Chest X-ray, AP view. Patient: 20 years old, sex M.
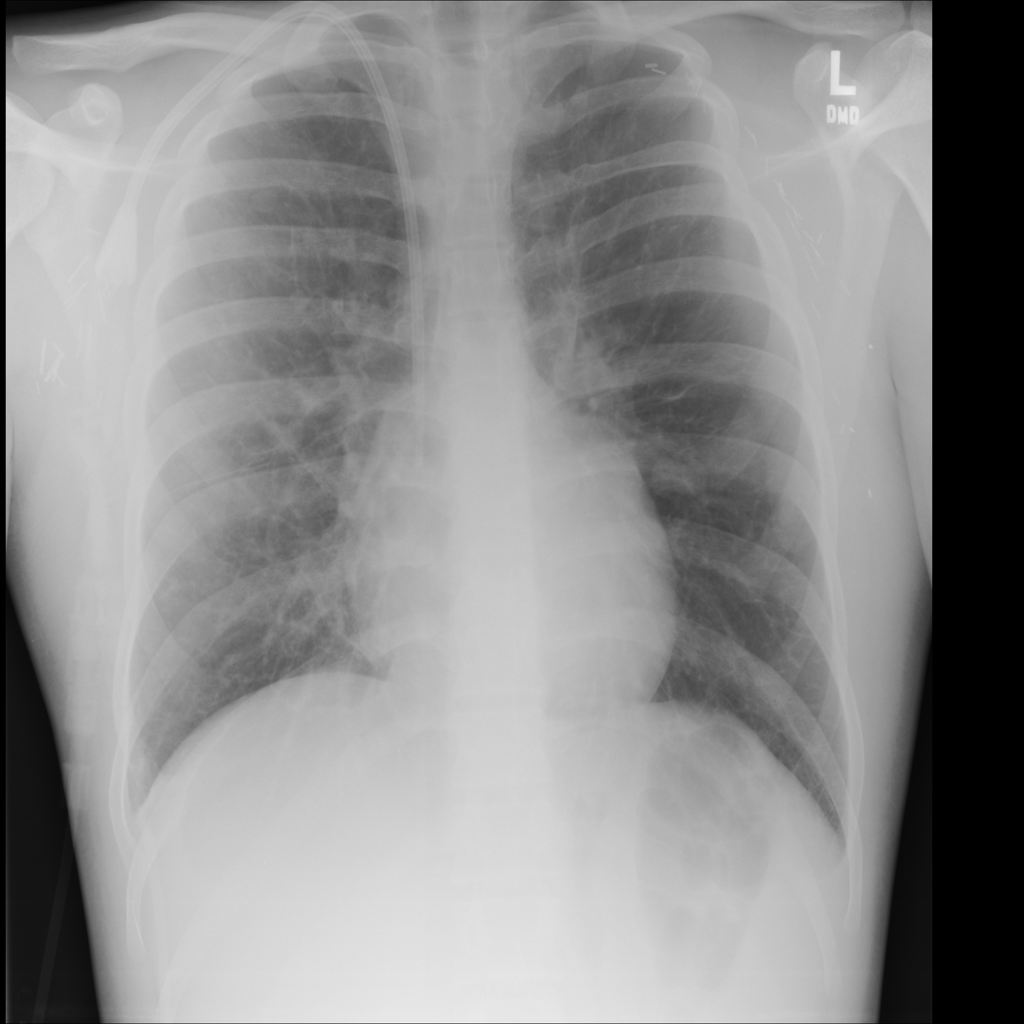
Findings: No Finding